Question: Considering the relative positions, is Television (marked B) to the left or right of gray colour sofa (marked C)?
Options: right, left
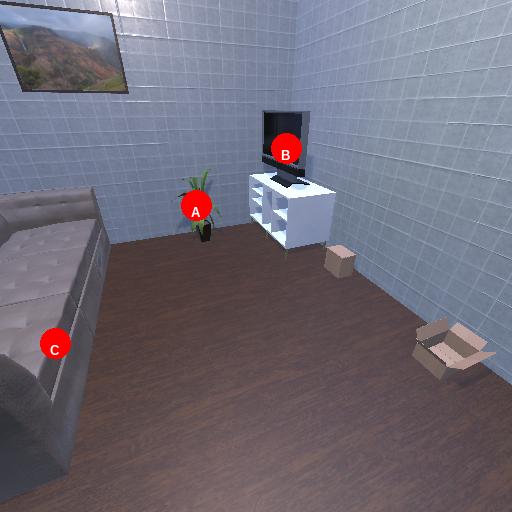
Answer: right